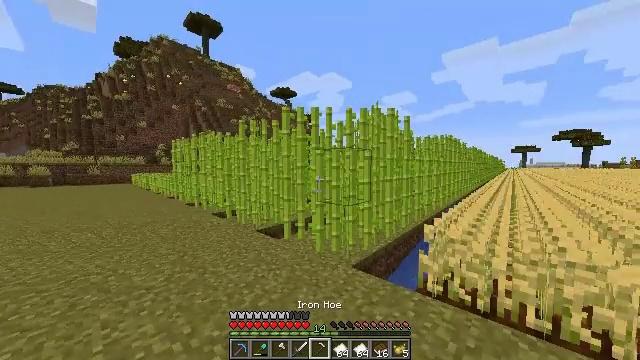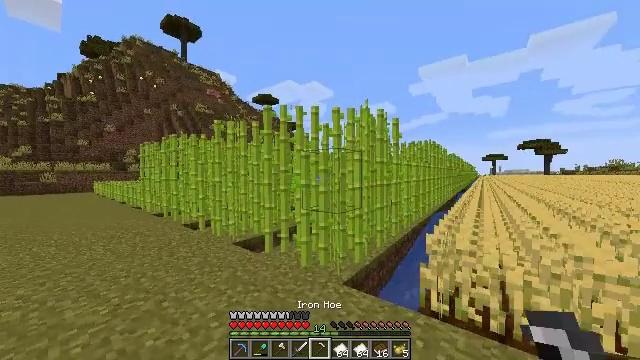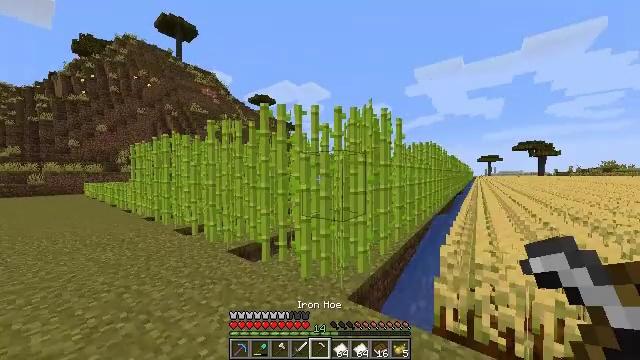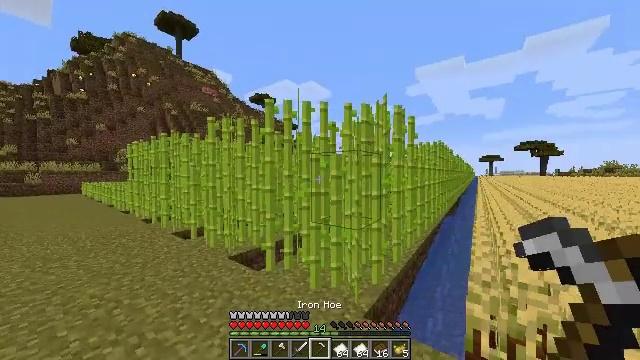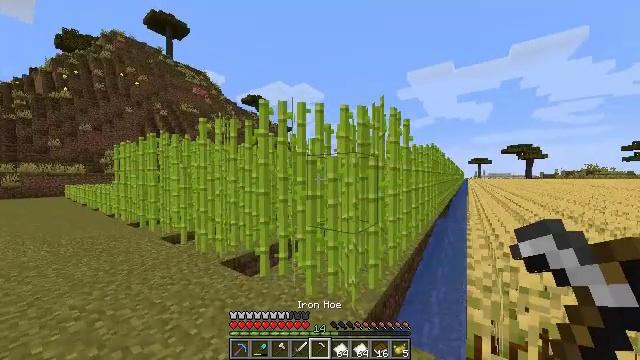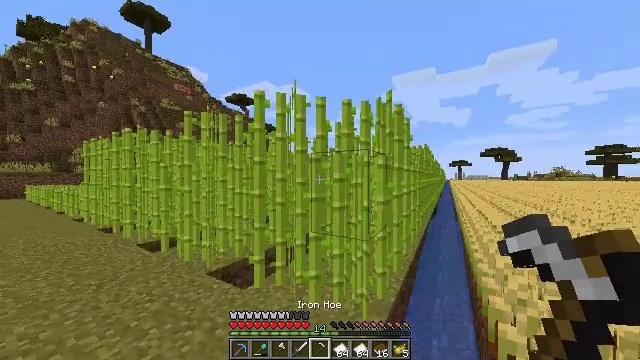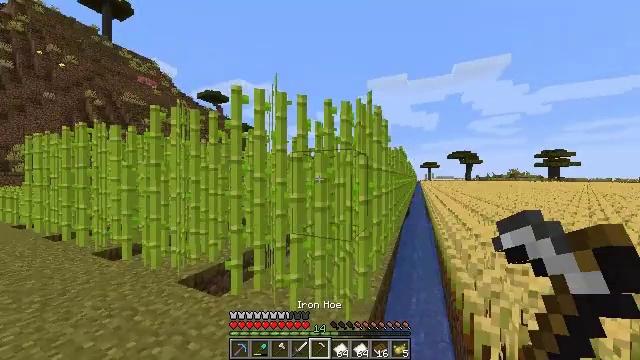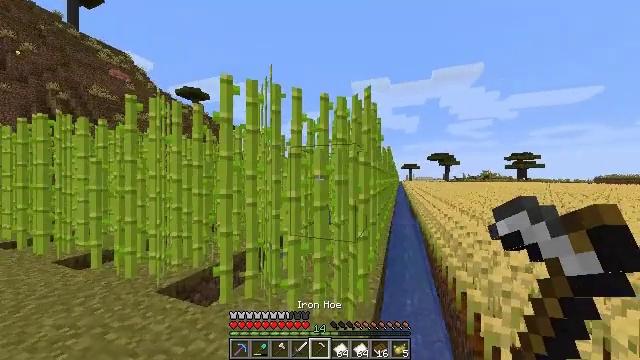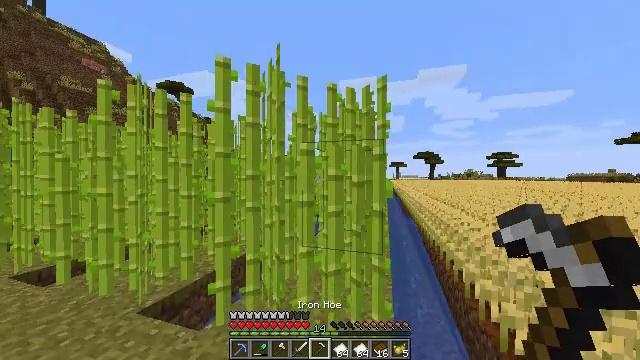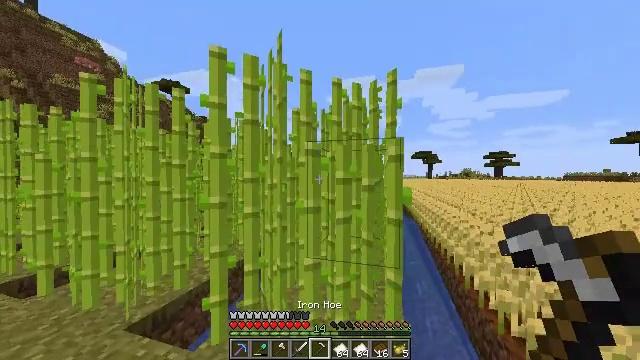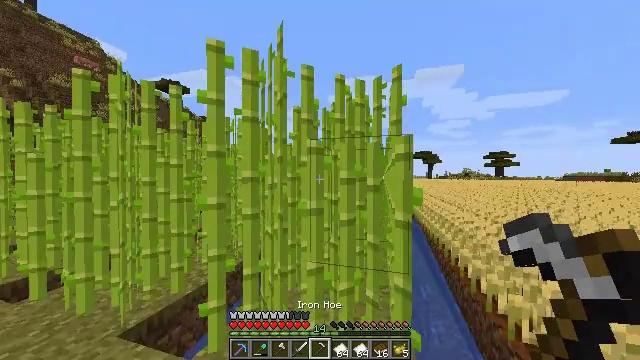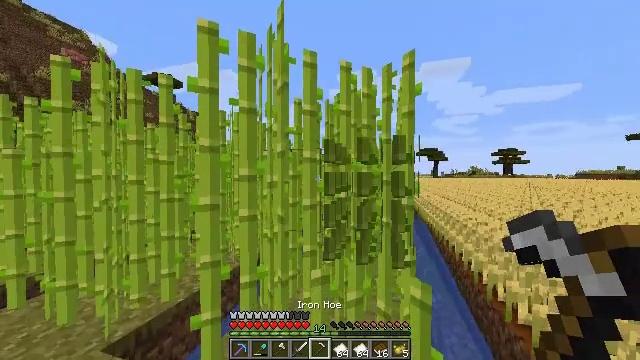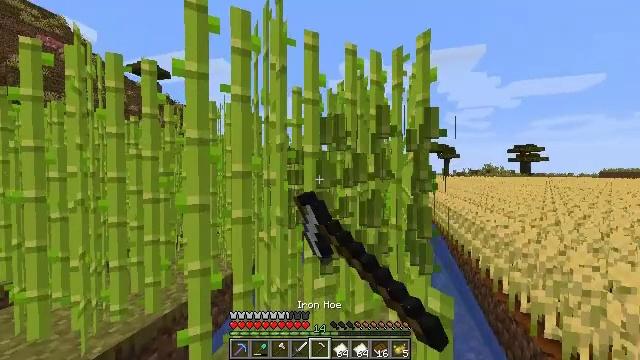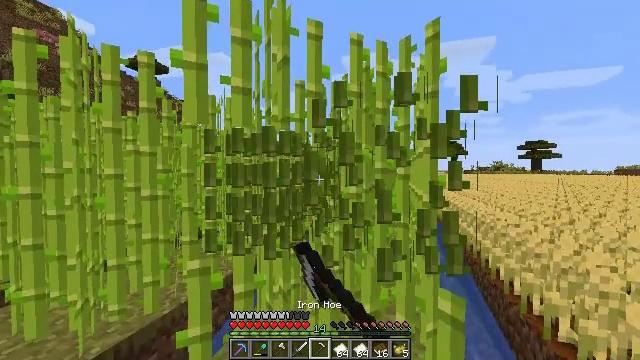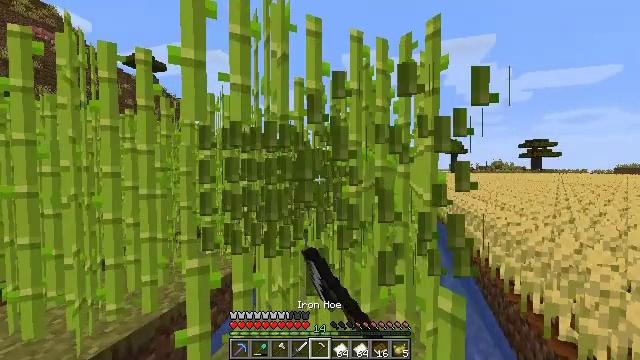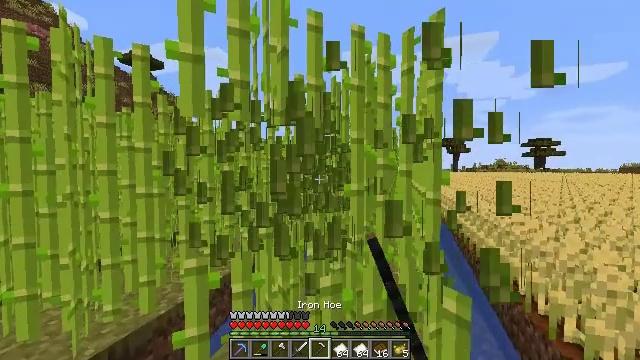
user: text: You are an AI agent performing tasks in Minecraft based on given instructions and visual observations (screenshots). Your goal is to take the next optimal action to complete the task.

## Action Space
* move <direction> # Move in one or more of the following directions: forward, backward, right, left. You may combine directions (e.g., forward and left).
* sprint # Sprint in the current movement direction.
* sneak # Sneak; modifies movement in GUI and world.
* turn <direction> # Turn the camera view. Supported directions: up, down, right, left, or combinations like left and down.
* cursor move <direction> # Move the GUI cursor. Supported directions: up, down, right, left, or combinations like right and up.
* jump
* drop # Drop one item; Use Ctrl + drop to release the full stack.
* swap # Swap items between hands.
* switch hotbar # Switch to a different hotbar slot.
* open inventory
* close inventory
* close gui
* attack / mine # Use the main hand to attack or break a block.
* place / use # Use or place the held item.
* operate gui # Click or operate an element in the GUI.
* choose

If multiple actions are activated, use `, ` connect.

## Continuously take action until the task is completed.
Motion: motion action
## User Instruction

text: Gather sugar cane for crafting.
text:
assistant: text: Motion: move forward, turn right and up
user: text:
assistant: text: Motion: move forward and move left
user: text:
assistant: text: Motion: move forward and move left
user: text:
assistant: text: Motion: move forward and move left, turn right
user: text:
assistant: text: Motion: move forward and move left, turn right
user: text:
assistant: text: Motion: move forward and move left, turn right
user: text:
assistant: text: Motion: move forward and move left, turn right
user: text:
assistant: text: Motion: move forward, turn right
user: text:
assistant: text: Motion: move forward
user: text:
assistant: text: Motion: no_op
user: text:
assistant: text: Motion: attack / mine
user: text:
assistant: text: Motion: attack / mine
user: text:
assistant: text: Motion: attack / mine
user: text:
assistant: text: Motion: attack / mine
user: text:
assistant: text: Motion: attack / mine
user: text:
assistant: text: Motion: attack / mine
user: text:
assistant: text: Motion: move forward, attack / mine
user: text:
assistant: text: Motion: move forward, attack / mine
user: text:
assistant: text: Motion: move forward, turn right, attack / mine
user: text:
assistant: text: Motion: move forward, turn right, attack / mine
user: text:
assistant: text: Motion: move forward, turn right, attack / mine
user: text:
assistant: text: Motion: move forward, turn right, attack / mine
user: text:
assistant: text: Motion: move forward, attack / mine
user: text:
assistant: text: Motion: move forward, attack / mine
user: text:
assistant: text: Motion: move forward, attack / mine
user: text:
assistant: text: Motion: move forward, attack / mine
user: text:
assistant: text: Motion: move forward, attack / mine
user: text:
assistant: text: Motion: move forward, attack / mine
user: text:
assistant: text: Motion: move forward, attack / mine
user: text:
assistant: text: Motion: move forward, attack / mine